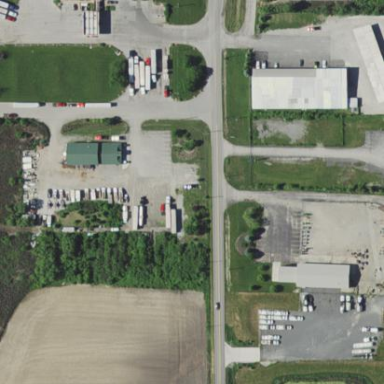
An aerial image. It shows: Commercial area.